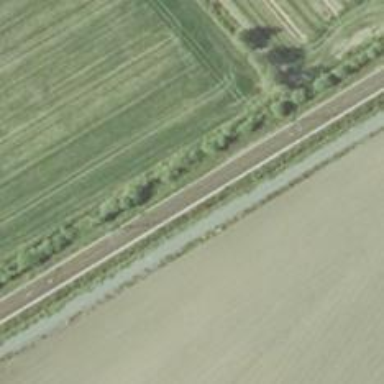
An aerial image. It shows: Railway with continuous electrified contact line.